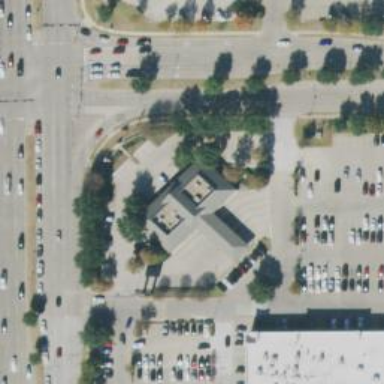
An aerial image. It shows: Bank building.